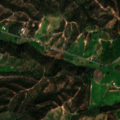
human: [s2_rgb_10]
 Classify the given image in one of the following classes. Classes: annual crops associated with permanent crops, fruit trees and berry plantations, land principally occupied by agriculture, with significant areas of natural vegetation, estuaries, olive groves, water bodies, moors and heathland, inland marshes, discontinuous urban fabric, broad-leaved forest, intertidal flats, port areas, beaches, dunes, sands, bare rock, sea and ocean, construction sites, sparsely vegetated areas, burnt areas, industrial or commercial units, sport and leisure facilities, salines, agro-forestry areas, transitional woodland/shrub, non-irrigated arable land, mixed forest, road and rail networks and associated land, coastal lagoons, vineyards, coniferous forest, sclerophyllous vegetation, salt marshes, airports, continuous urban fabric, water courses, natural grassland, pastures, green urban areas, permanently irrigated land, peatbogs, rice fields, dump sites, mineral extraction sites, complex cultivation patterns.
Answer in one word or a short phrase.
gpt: non-irrigated arable land, land principally occupied by agriculture, with significant areas of natural vegetation, broad-leaved forest, transitional woodland/shrub